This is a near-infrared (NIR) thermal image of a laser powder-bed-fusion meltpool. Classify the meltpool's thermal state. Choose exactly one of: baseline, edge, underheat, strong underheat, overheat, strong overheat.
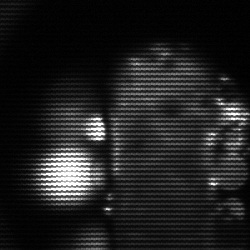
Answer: strong underheat